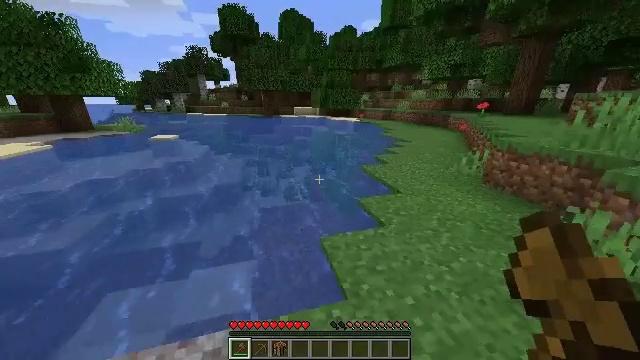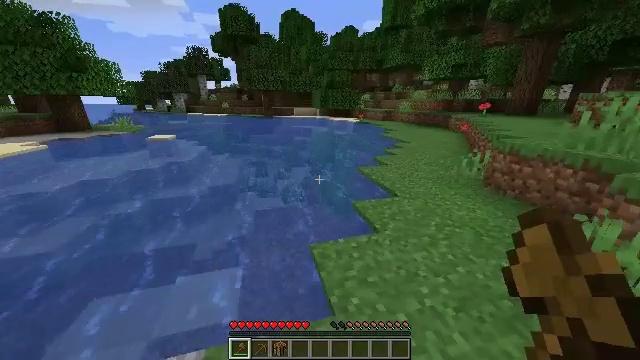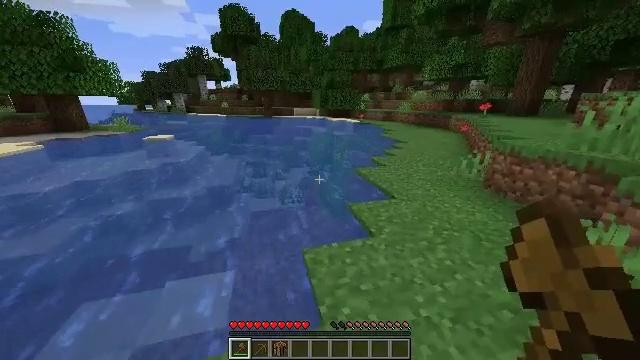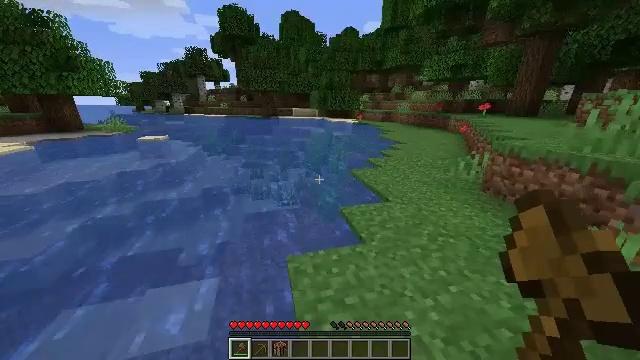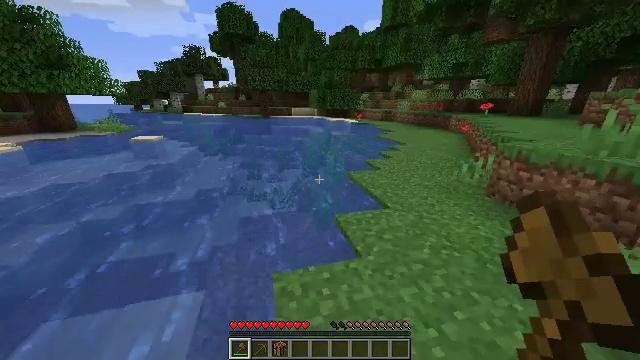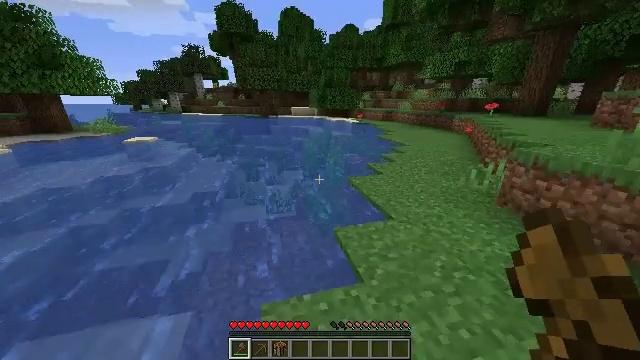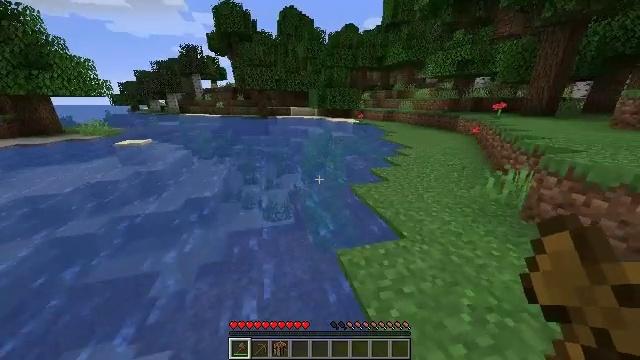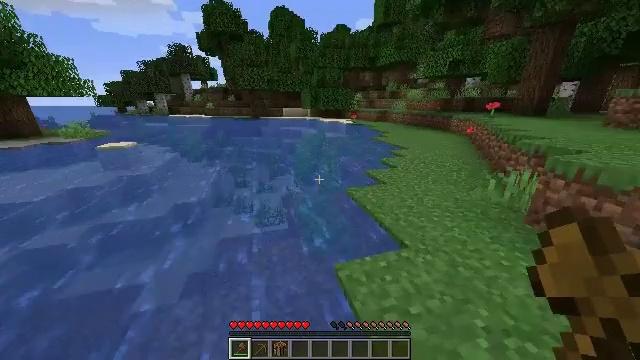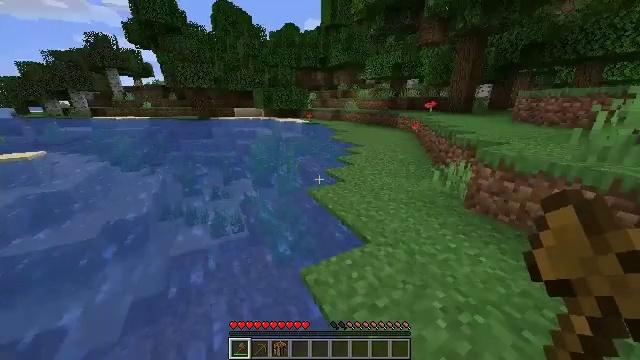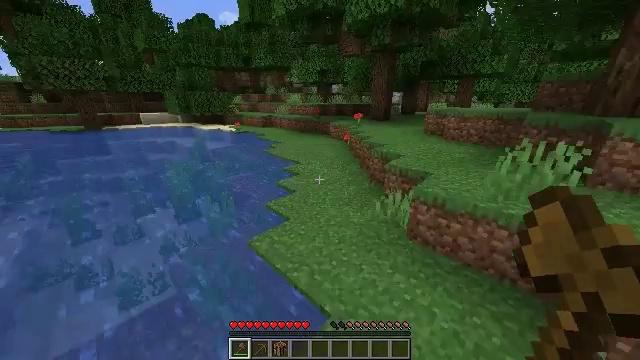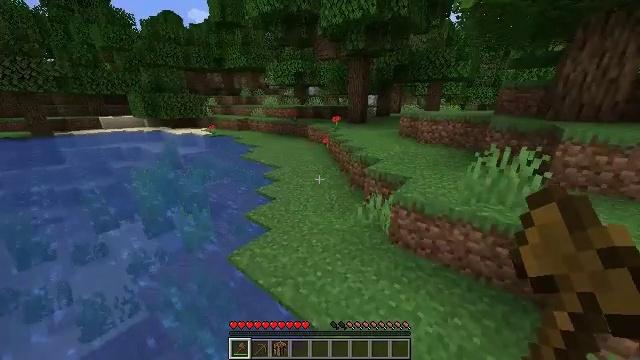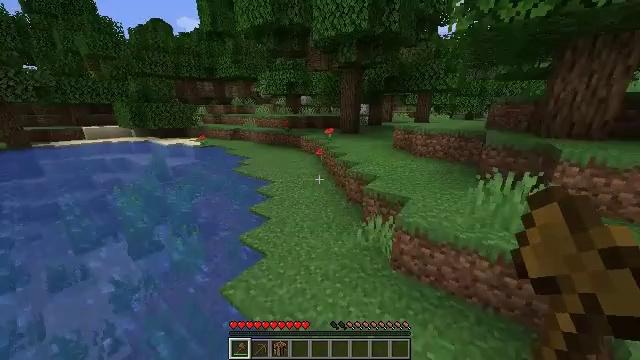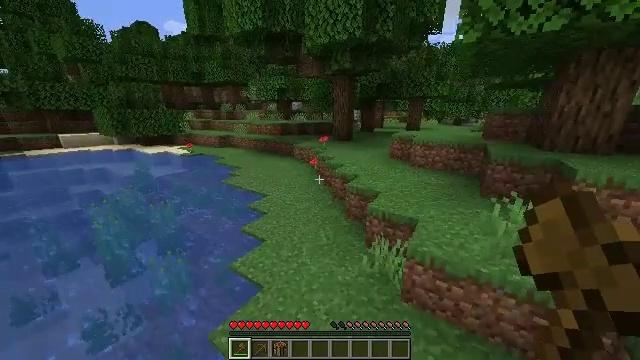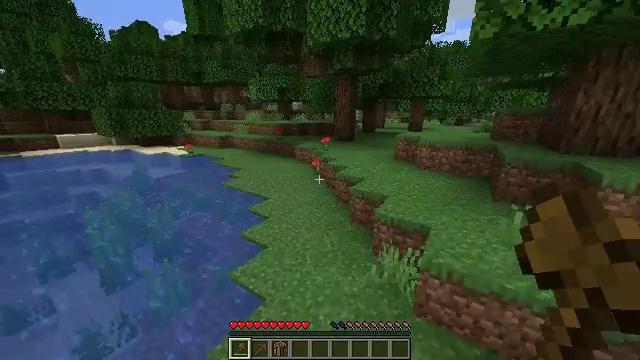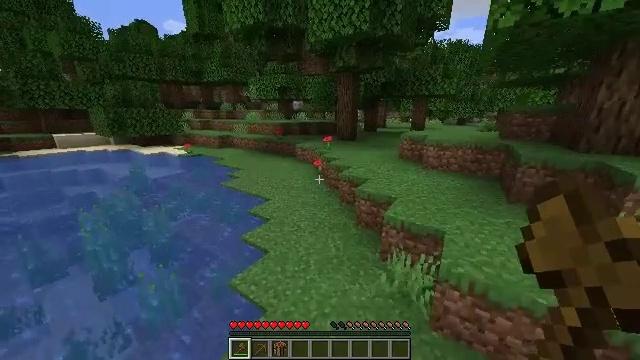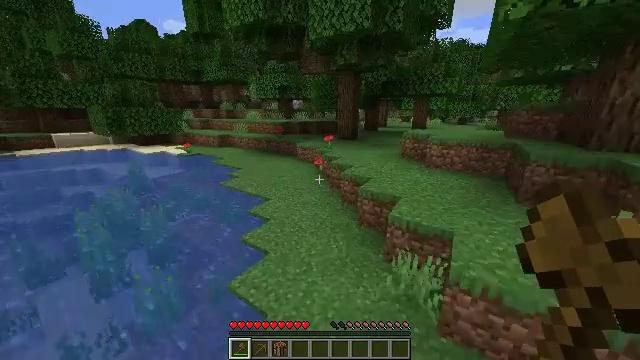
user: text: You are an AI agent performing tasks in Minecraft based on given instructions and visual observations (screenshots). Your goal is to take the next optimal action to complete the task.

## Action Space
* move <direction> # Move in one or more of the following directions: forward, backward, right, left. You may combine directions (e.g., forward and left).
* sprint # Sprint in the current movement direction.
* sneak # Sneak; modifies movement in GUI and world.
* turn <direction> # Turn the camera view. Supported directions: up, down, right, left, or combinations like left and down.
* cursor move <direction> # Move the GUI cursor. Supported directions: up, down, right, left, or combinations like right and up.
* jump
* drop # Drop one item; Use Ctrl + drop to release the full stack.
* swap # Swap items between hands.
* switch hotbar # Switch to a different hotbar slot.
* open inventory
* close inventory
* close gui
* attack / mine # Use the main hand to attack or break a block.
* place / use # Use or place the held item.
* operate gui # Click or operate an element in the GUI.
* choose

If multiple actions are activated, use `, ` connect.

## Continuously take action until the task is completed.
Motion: motion action
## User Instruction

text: Hunt a chicken.
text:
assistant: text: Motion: move forward and move right, sprint
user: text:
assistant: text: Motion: move forward and move right, sprint
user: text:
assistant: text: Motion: move forward, sprint
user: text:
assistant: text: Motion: move forward, sprint
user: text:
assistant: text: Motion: move forward, sprint
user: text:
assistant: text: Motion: move forward, sprint
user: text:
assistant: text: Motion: move forward, sprint, turn right
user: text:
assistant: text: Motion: move forward, sprint, turn right, jump
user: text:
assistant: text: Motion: move forward, sprint, turn right, jump
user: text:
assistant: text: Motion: move forward, sprint, turn right, jump
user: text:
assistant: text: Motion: move forward, sprint, turn right and up, jump
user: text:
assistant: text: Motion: move forward, sprint, turn right, jump
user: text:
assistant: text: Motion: move forward, sprint, jump
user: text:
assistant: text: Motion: move forward, sprint, jump
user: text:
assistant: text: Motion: move forward, sprint, jump
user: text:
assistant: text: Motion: move forward, sprint, jump
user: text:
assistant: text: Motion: move forward, sprint
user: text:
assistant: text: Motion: move forward, sprint
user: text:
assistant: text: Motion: move forward, sprint, turn right
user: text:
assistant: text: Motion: move forward, sprint, turn right and down
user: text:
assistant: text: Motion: move forward, sprint, turn right
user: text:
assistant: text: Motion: move forward, sprint
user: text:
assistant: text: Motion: move forward, sprint
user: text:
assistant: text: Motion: move forward, sprint
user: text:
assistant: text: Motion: move forward, sprint
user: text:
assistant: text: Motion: move forward, sprint, jump
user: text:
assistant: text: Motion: move forward, sprint, jump
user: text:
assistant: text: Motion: move forward, sprint, jump
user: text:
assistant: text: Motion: move forward, sprint, jump
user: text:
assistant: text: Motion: move forward, sprint, jump